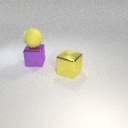
large purple metal cube to the left of large yellow metal cube